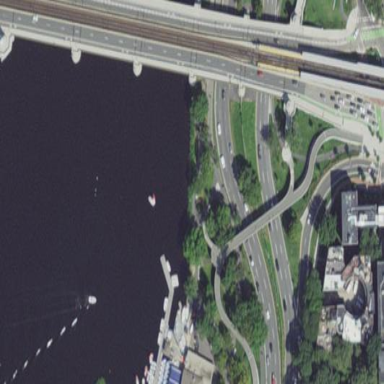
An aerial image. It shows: Arch bridge with man-made structure.